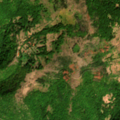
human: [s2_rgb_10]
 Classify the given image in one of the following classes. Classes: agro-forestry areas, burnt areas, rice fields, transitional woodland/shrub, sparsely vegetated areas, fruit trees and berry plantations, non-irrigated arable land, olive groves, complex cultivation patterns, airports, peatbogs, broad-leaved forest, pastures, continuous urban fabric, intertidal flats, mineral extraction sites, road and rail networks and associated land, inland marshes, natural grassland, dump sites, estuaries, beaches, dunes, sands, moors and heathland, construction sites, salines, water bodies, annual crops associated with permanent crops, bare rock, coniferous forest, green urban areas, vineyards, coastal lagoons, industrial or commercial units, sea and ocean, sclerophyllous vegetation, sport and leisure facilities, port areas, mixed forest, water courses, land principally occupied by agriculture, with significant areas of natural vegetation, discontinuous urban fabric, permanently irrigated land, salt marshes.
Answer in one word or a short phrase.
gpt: broad-leaved forest, natural grassland, transitional woodland/shrub